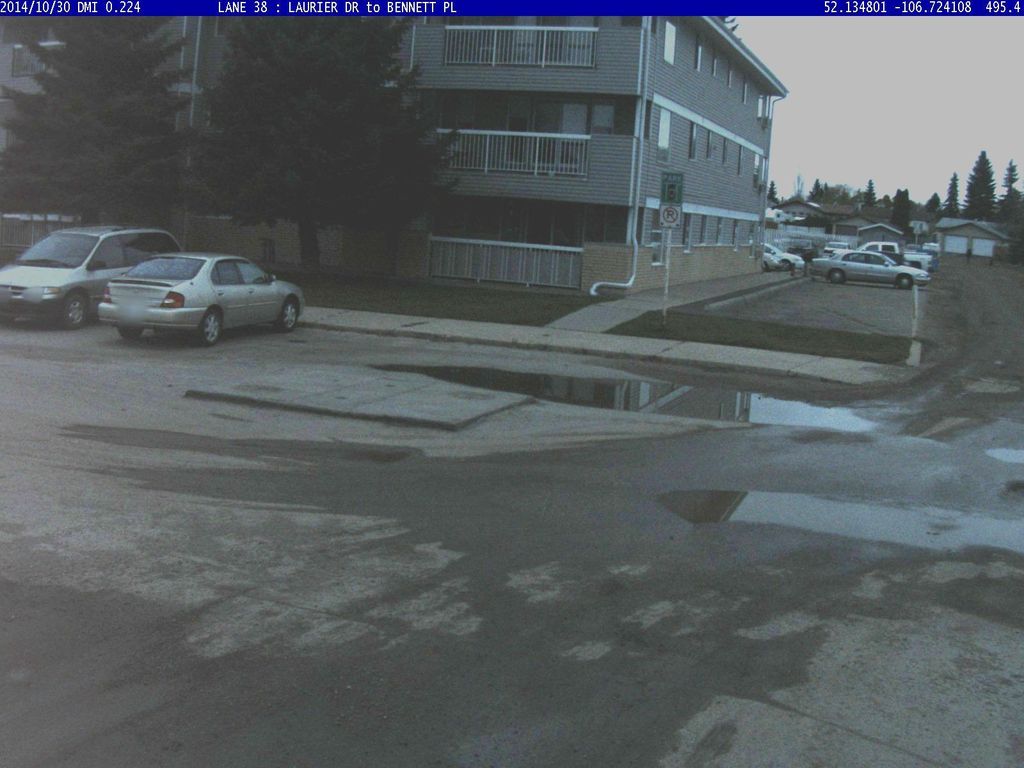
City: saskatoon